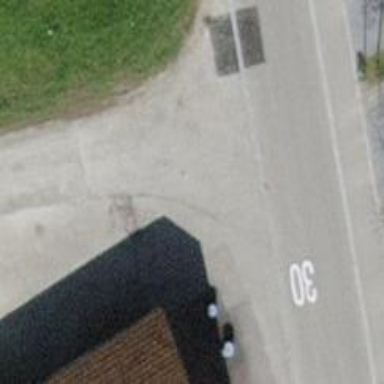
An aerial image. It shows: Paved track with grade1 tracktype.